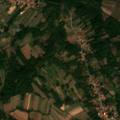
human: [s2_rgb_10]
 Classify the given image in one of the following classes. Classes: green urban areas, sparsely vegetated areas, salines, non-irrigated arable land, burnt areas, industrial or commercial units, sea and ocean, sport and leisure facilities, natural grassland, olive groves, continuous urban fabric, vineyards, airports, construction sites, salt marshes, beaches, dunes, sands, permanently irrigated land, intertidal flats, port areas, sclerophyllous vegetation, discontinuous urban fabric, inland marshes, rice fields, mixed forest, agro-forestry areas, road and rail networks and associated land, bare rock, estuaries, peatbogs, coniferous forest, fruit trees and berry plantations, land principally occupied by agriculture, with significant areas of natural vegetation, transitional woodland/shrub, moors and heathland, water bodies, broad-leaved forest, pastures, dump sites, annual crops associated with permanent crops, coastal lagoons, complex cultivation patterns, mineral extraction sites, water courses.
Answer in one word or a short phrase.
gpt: discontinuous urban fabric, non-irrigated arable land, land principally occupied by agriculture, with significant areas of natural vegetation, broad-leaved forest